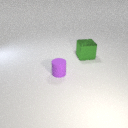
small purple rubber cylinder in front of large green metal cube